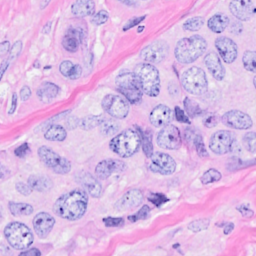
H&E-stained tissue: Breast